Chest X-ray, PA view. Patient: 66 years old, sex F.
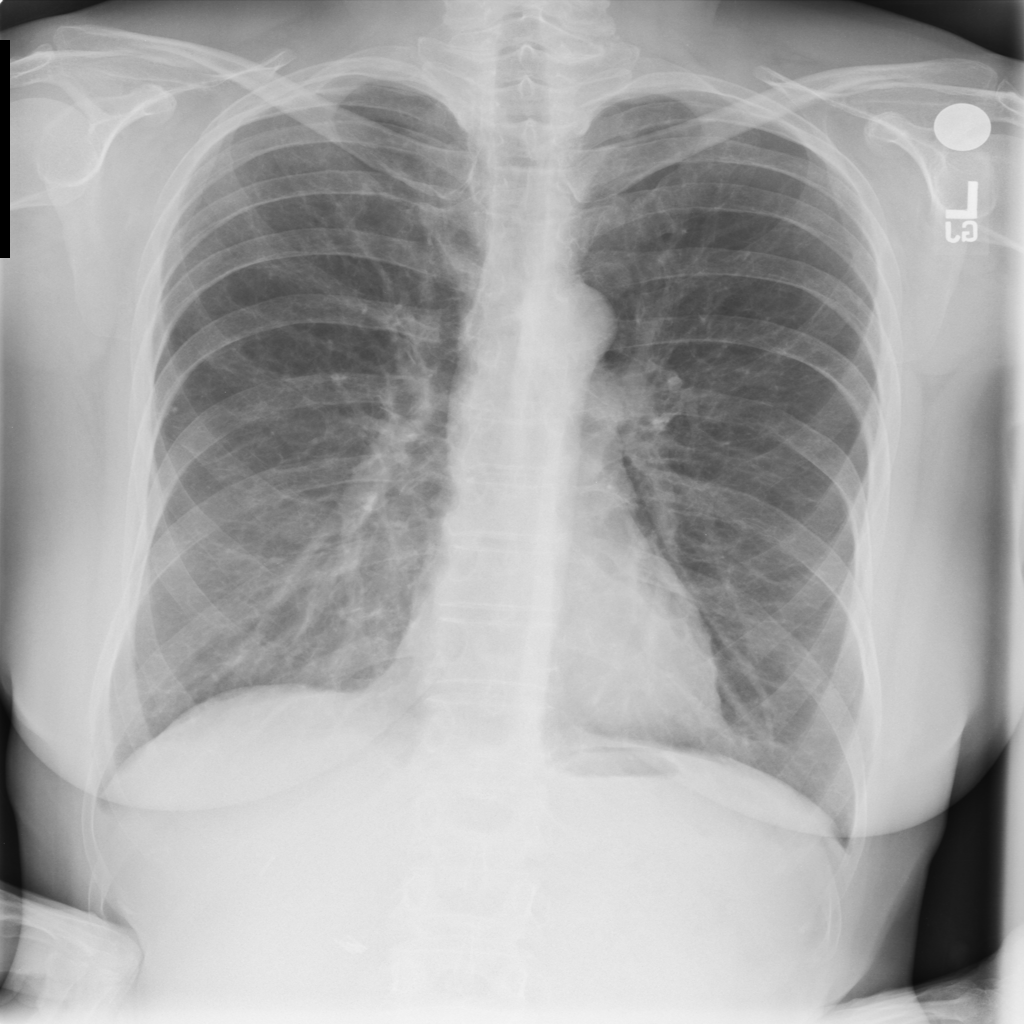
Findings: Consolidation